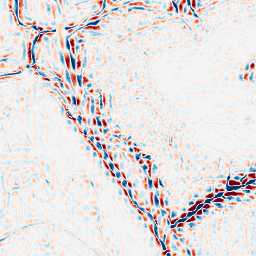
Category: wavelet
Decomposition family: wavelet_dwt
Decomposition parameters: wavelet: db4
level: 3
Upsampling method: bicubic
Upsampling parameters: scale: 4
Upsampling scale: 4